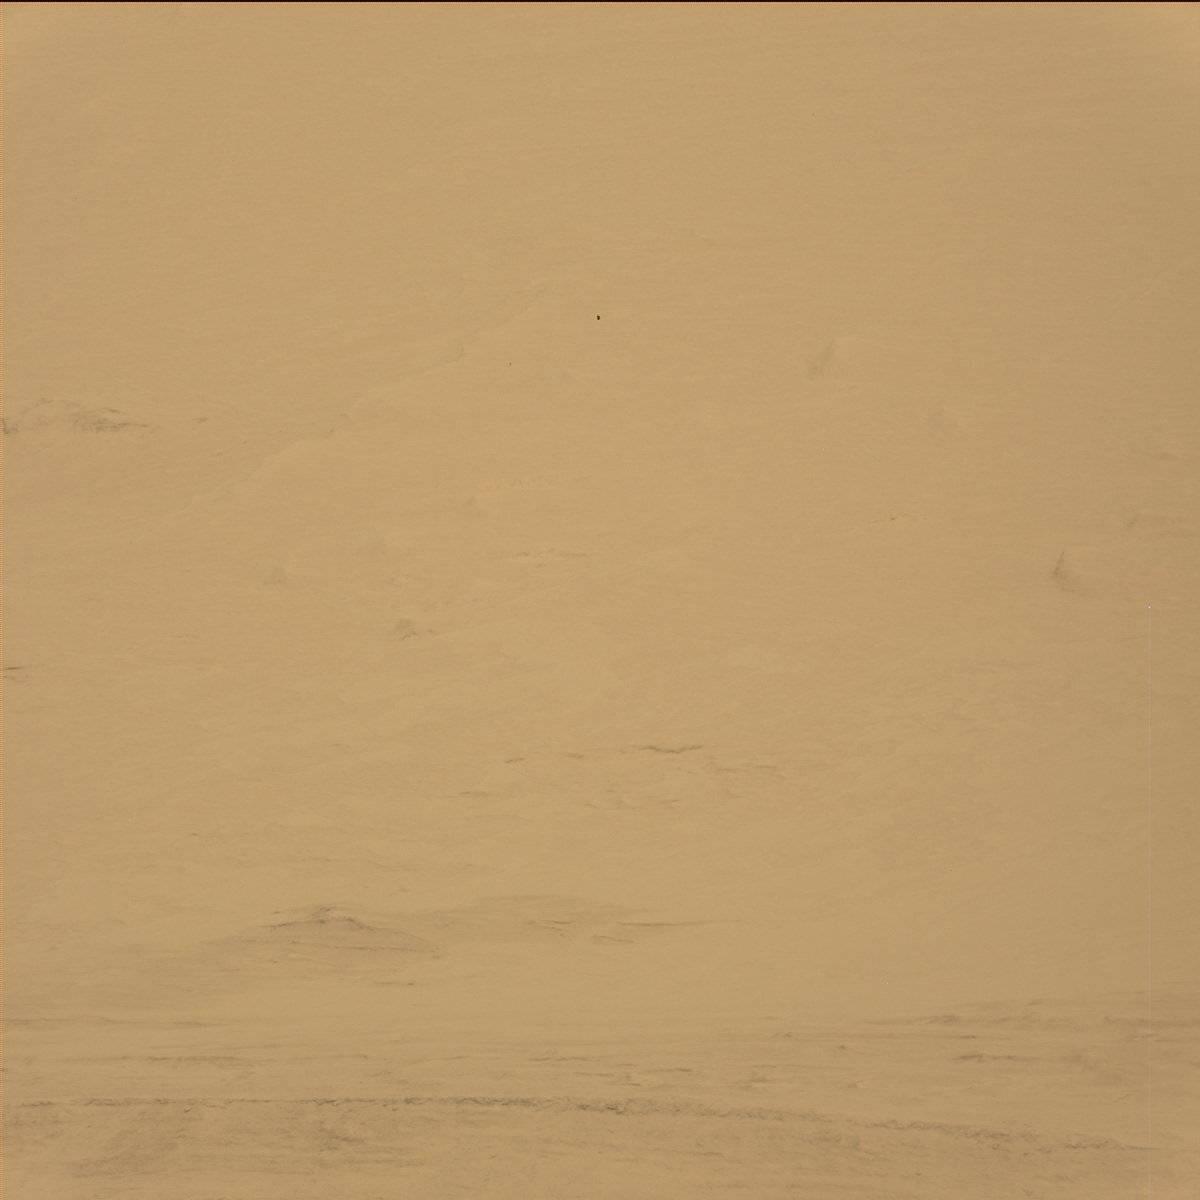
Terrain classes present: Ridge